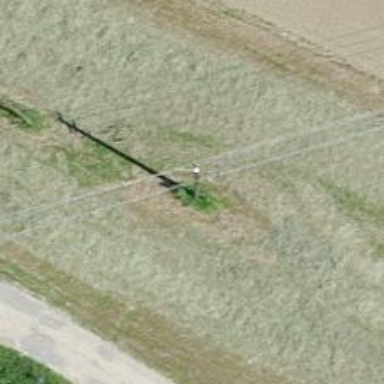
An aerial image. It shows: Power pole.